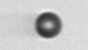
Label: bead